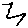
Label: zigzag